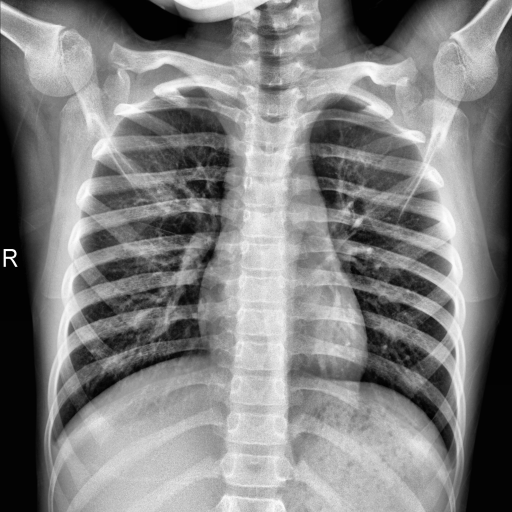
Finding: NORMAL